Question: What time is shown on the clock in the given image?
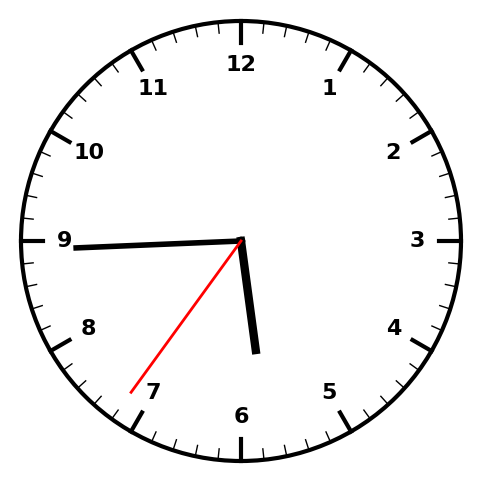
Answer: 05:44:36